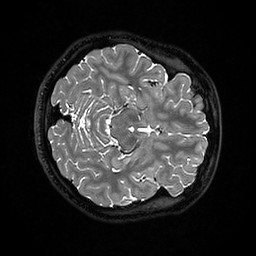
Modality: T2w
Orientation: axial
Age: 22
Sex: female
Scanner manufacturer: ge
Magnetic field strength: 3 T
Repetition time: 3.202 s
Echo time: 0.06589 s